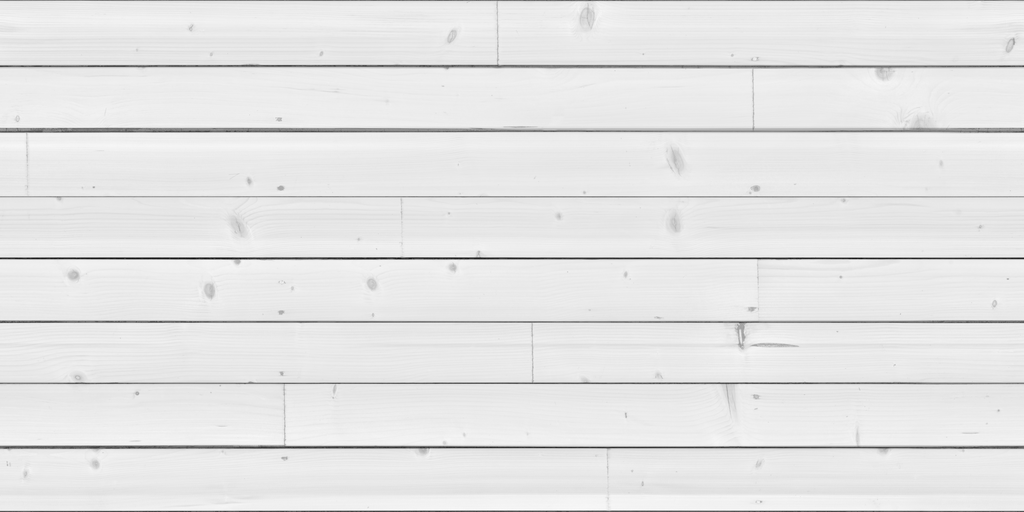
Texture map type: Displacement